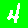
Digit: 4